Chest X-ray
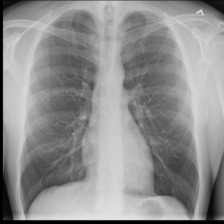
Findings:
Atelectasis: negative
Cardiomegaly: negative
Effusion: negative
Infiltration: negative
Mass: negative
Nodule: negative
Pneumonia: negative
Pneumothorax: negative
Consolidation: negative
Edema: negative
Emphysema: negative
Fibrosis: negative
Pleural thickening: negative
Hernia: negative